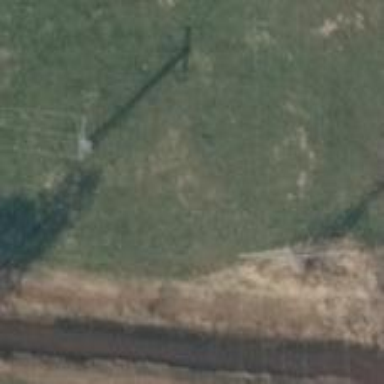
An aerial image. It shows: Power pole.